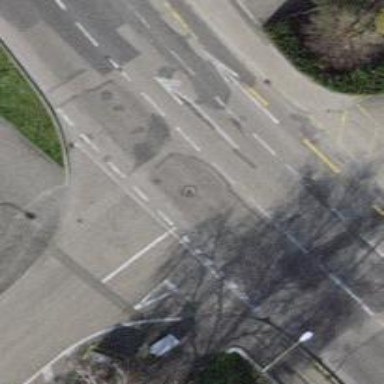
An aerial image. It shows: Secondary road with asphalt surface and sidewalks on both sides.